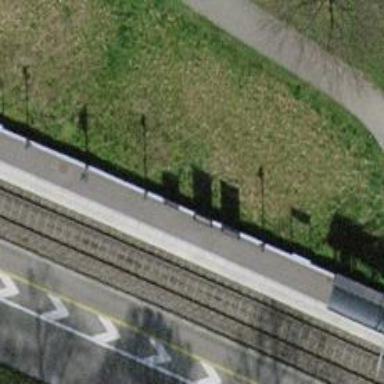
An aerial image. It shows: Light rail station for public transport.